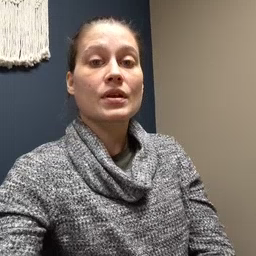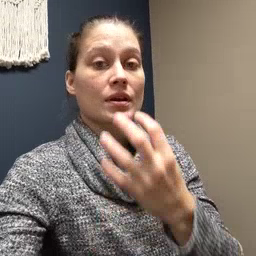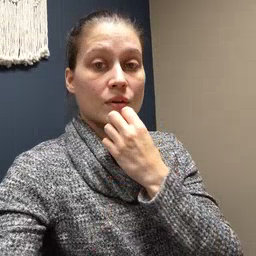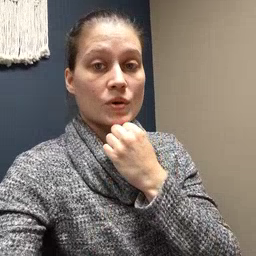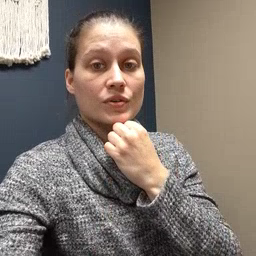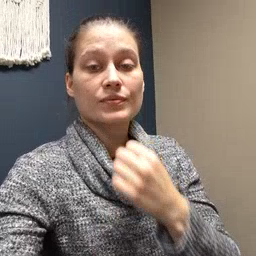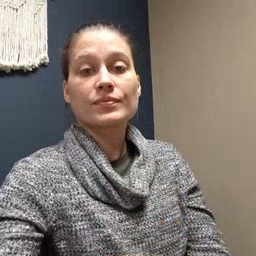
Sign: underwear